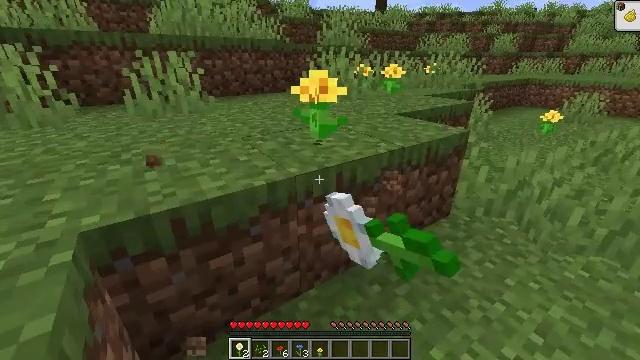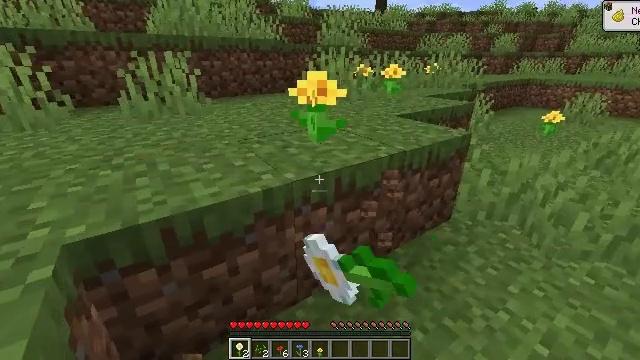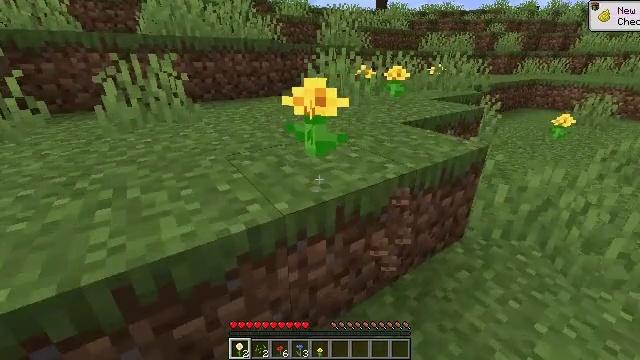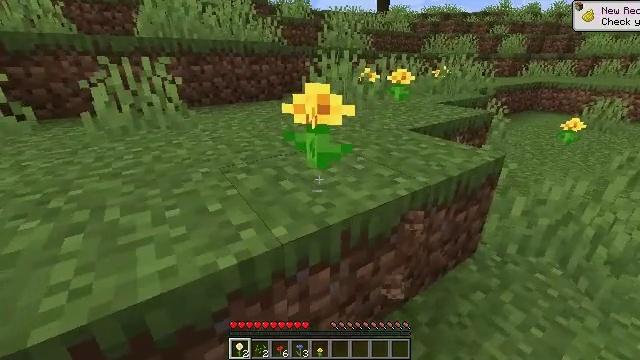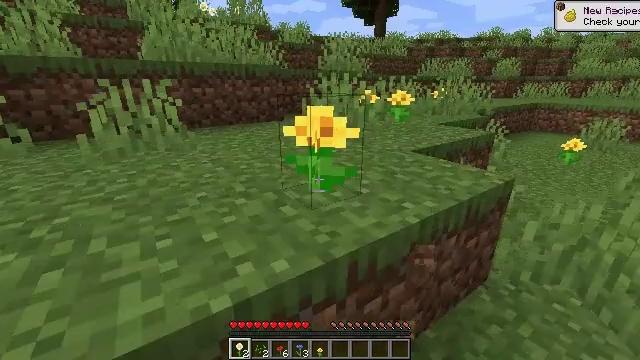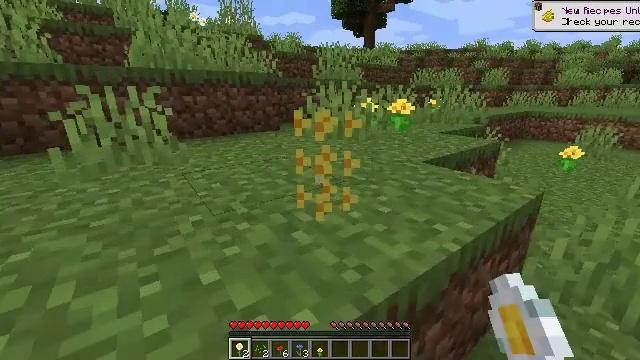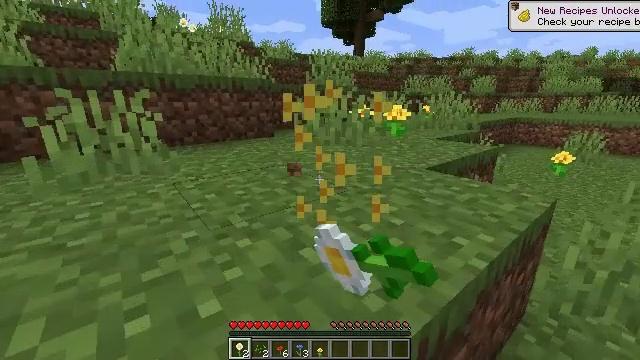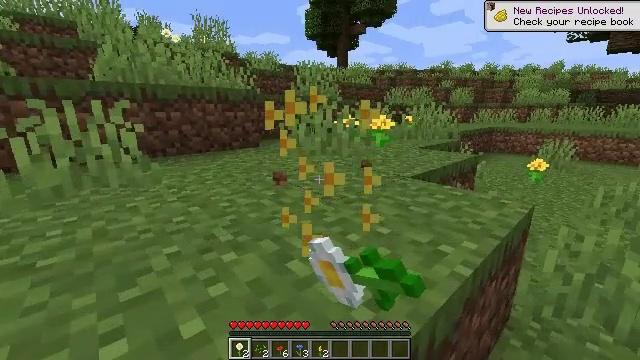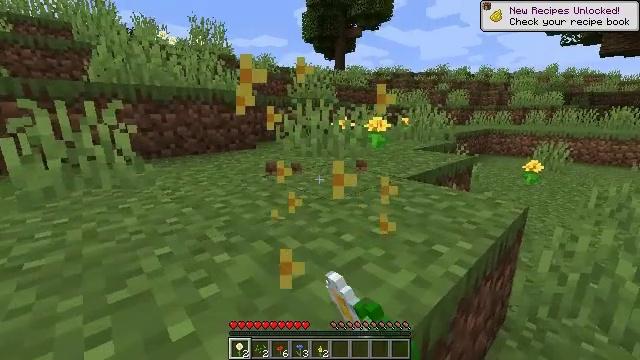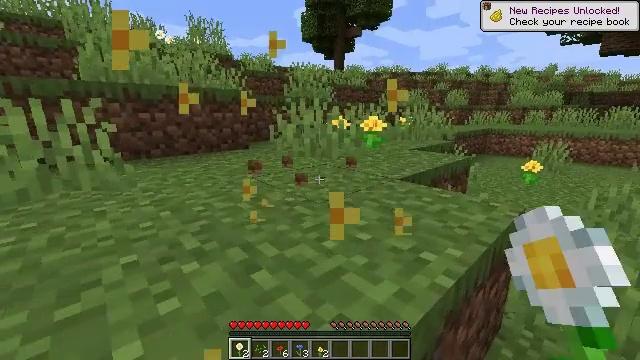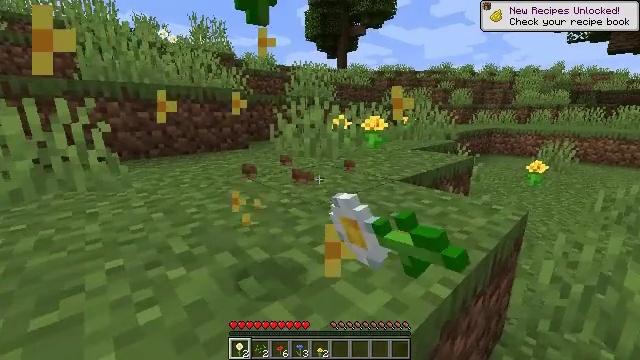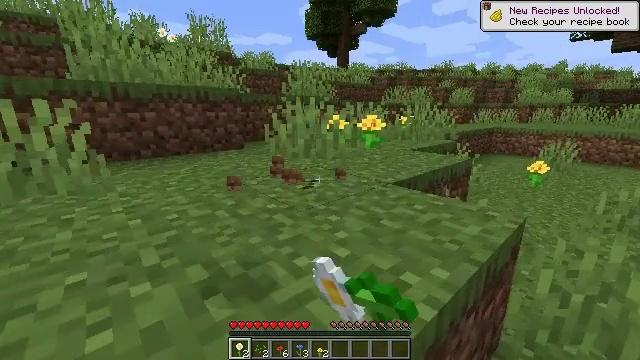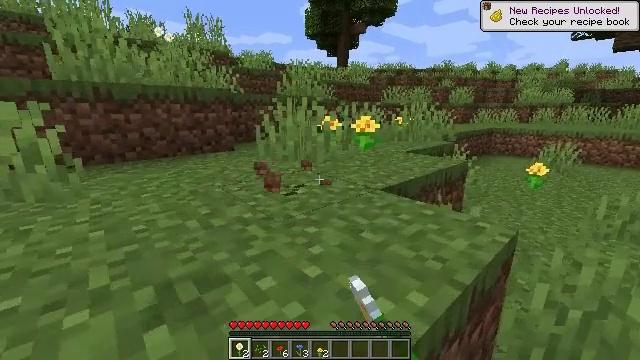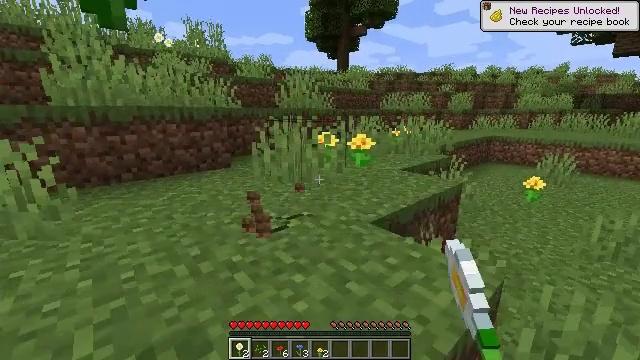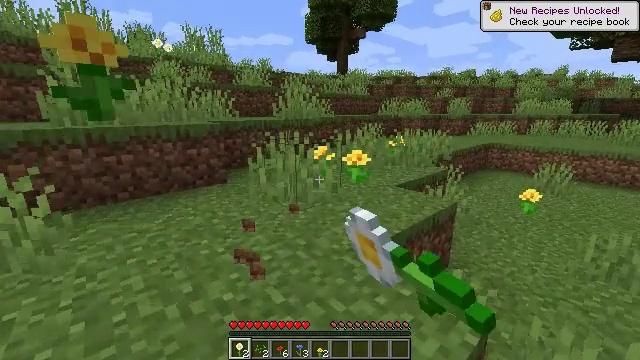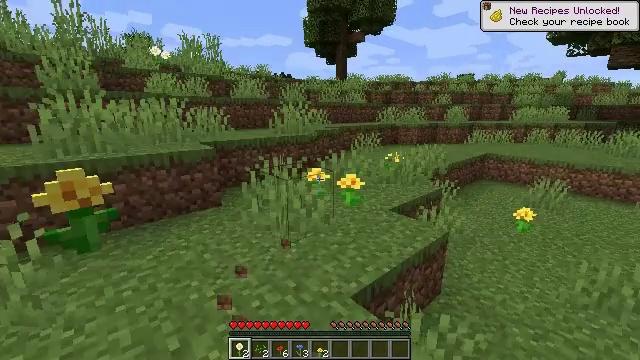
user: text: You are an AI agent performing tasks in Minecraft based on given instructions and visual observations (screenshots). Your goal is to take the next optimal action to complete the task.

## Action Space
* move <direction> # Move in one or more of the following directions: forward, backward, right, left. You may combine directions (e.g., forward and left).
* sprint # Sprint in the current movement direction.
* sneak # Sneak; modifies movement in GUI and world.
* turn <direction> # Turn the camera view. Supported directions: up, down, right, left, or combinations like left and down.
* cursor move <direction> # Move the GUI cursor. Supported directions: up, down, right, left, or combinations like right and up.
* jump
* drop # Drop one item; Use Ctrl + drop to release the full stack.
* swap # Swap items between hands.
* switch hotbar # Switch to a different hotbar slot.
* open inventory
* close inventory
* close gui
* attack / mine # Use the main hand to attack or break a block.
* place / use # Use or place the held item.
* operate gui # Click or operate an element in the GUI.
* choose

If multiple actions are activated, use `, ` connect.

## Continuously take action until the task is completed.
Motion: motion action
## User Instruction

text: Mine the dandelion from the ground.
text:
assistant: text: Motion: move forward
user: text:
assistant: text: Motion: move forward
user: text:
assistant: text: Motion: move forward
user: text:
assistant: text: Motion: move forward and move left, turn up
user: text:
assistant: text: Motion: move forward and move left, turn right and up, attack / mine
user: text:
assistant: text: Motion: move forward and move left, turn right and up, attack / mine
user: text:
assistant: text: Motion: move forward and move left, turn right and up, attack / mine
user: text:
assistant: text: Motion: move forward, attack / mine
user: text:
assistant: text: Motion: move forward, attack / mine
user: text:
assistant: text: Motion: move forward, attack / mine
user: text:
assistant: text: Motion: move forward, attack / mine
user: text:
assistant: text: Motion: move forward, attack / mine
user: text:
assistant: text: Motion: move forward, attack / mine, jump
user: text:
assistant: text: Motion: move forward, jump
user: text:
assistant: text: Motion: move forward, jump
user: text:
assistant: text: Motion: move forward, jump
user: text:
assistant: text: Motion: move forward, jump
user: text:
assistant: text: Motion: move forward and move left, turn down
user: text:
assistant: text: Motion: move forward and move left, turn down
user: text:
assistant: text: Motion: move forward and move left, turn right and down
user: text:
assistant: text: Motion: move forward and move left, turn right and down
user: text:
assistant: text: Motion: move forward and move left
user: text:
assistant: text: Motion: move forward
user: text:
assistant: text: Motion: move forward, turn right, attack / mine
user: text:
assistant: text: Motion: move forward, attack / mine
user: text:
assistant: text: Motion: move forward, attack / mine
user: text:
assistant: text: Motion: move forward, attack / mine
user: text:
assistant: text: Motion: move forward, attack / mine
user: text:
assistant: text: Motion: attack / mine